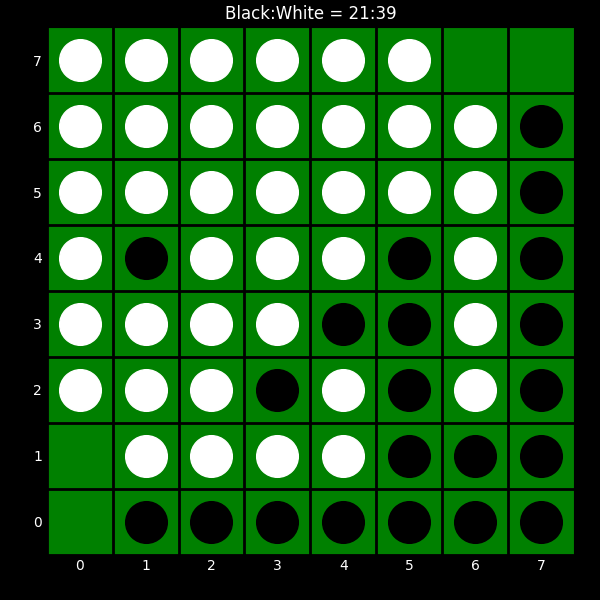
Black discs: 21
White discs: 39